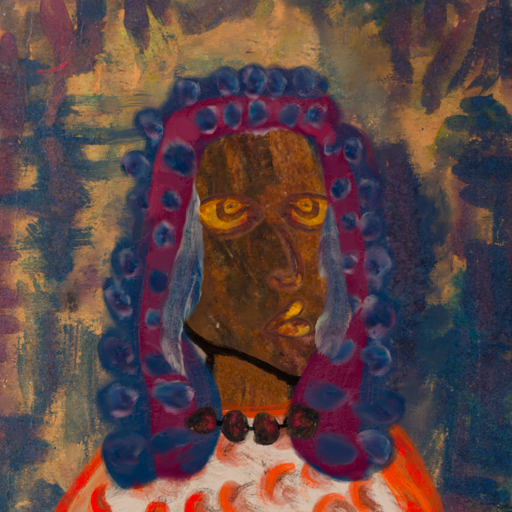
Background: InTheSun, Head And Neck Side: Mosgoul, Face Side: Comrade, Bust: Rupkatha, Hair Side: Hill_Girl, Head Accessory: Blank, Second Necklace: Blank, Necklace: Mosgoul, Baby: Blank